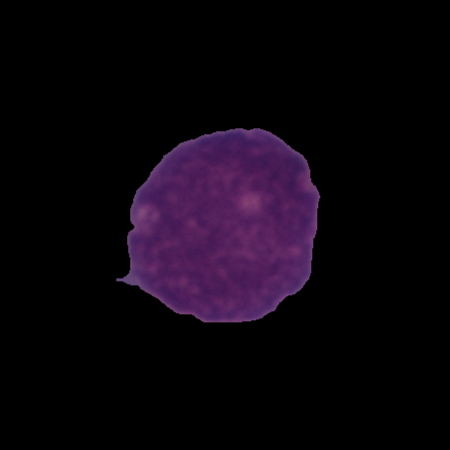
Label: cancer